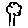
Label: tree